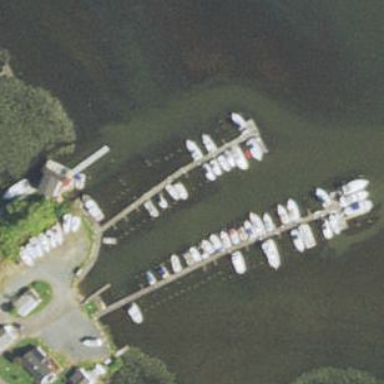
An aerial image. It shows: Marina on leisure land.